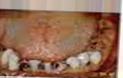
Condition: Caries